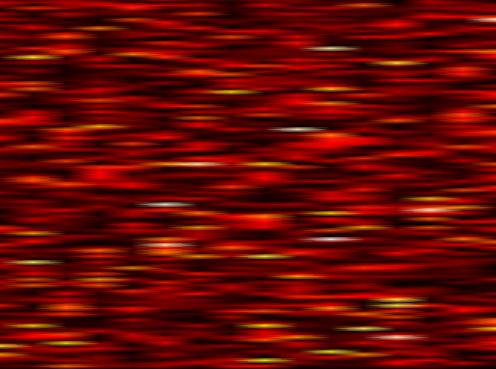
Label: UFMC